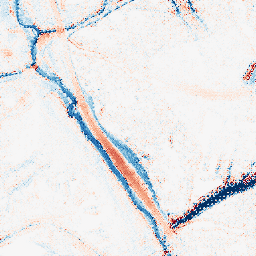
Category: morphological
Decomposition family: tophat_combined
Decomposition parameters: size: 10
Upsampling method: regularized
Upsampling parameters: scale: 2
lambda_reg: 0.1
Upsampling scale: 2